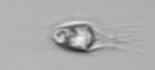
Label: Balanion